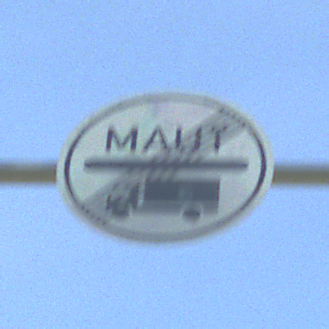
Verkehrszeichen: EndeMautpflicht
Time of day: MorningAfternoon
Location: Outdoor (Nature)
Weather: PartlyCloudy
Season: NotSpecified
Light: Natural